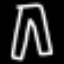
Label: pants